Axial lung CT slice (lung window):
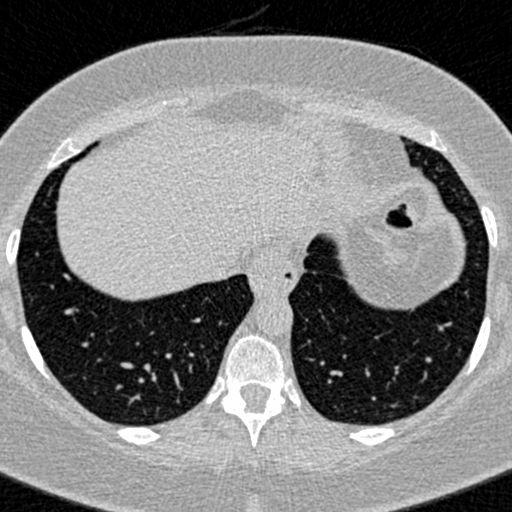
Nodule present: no